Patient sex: F
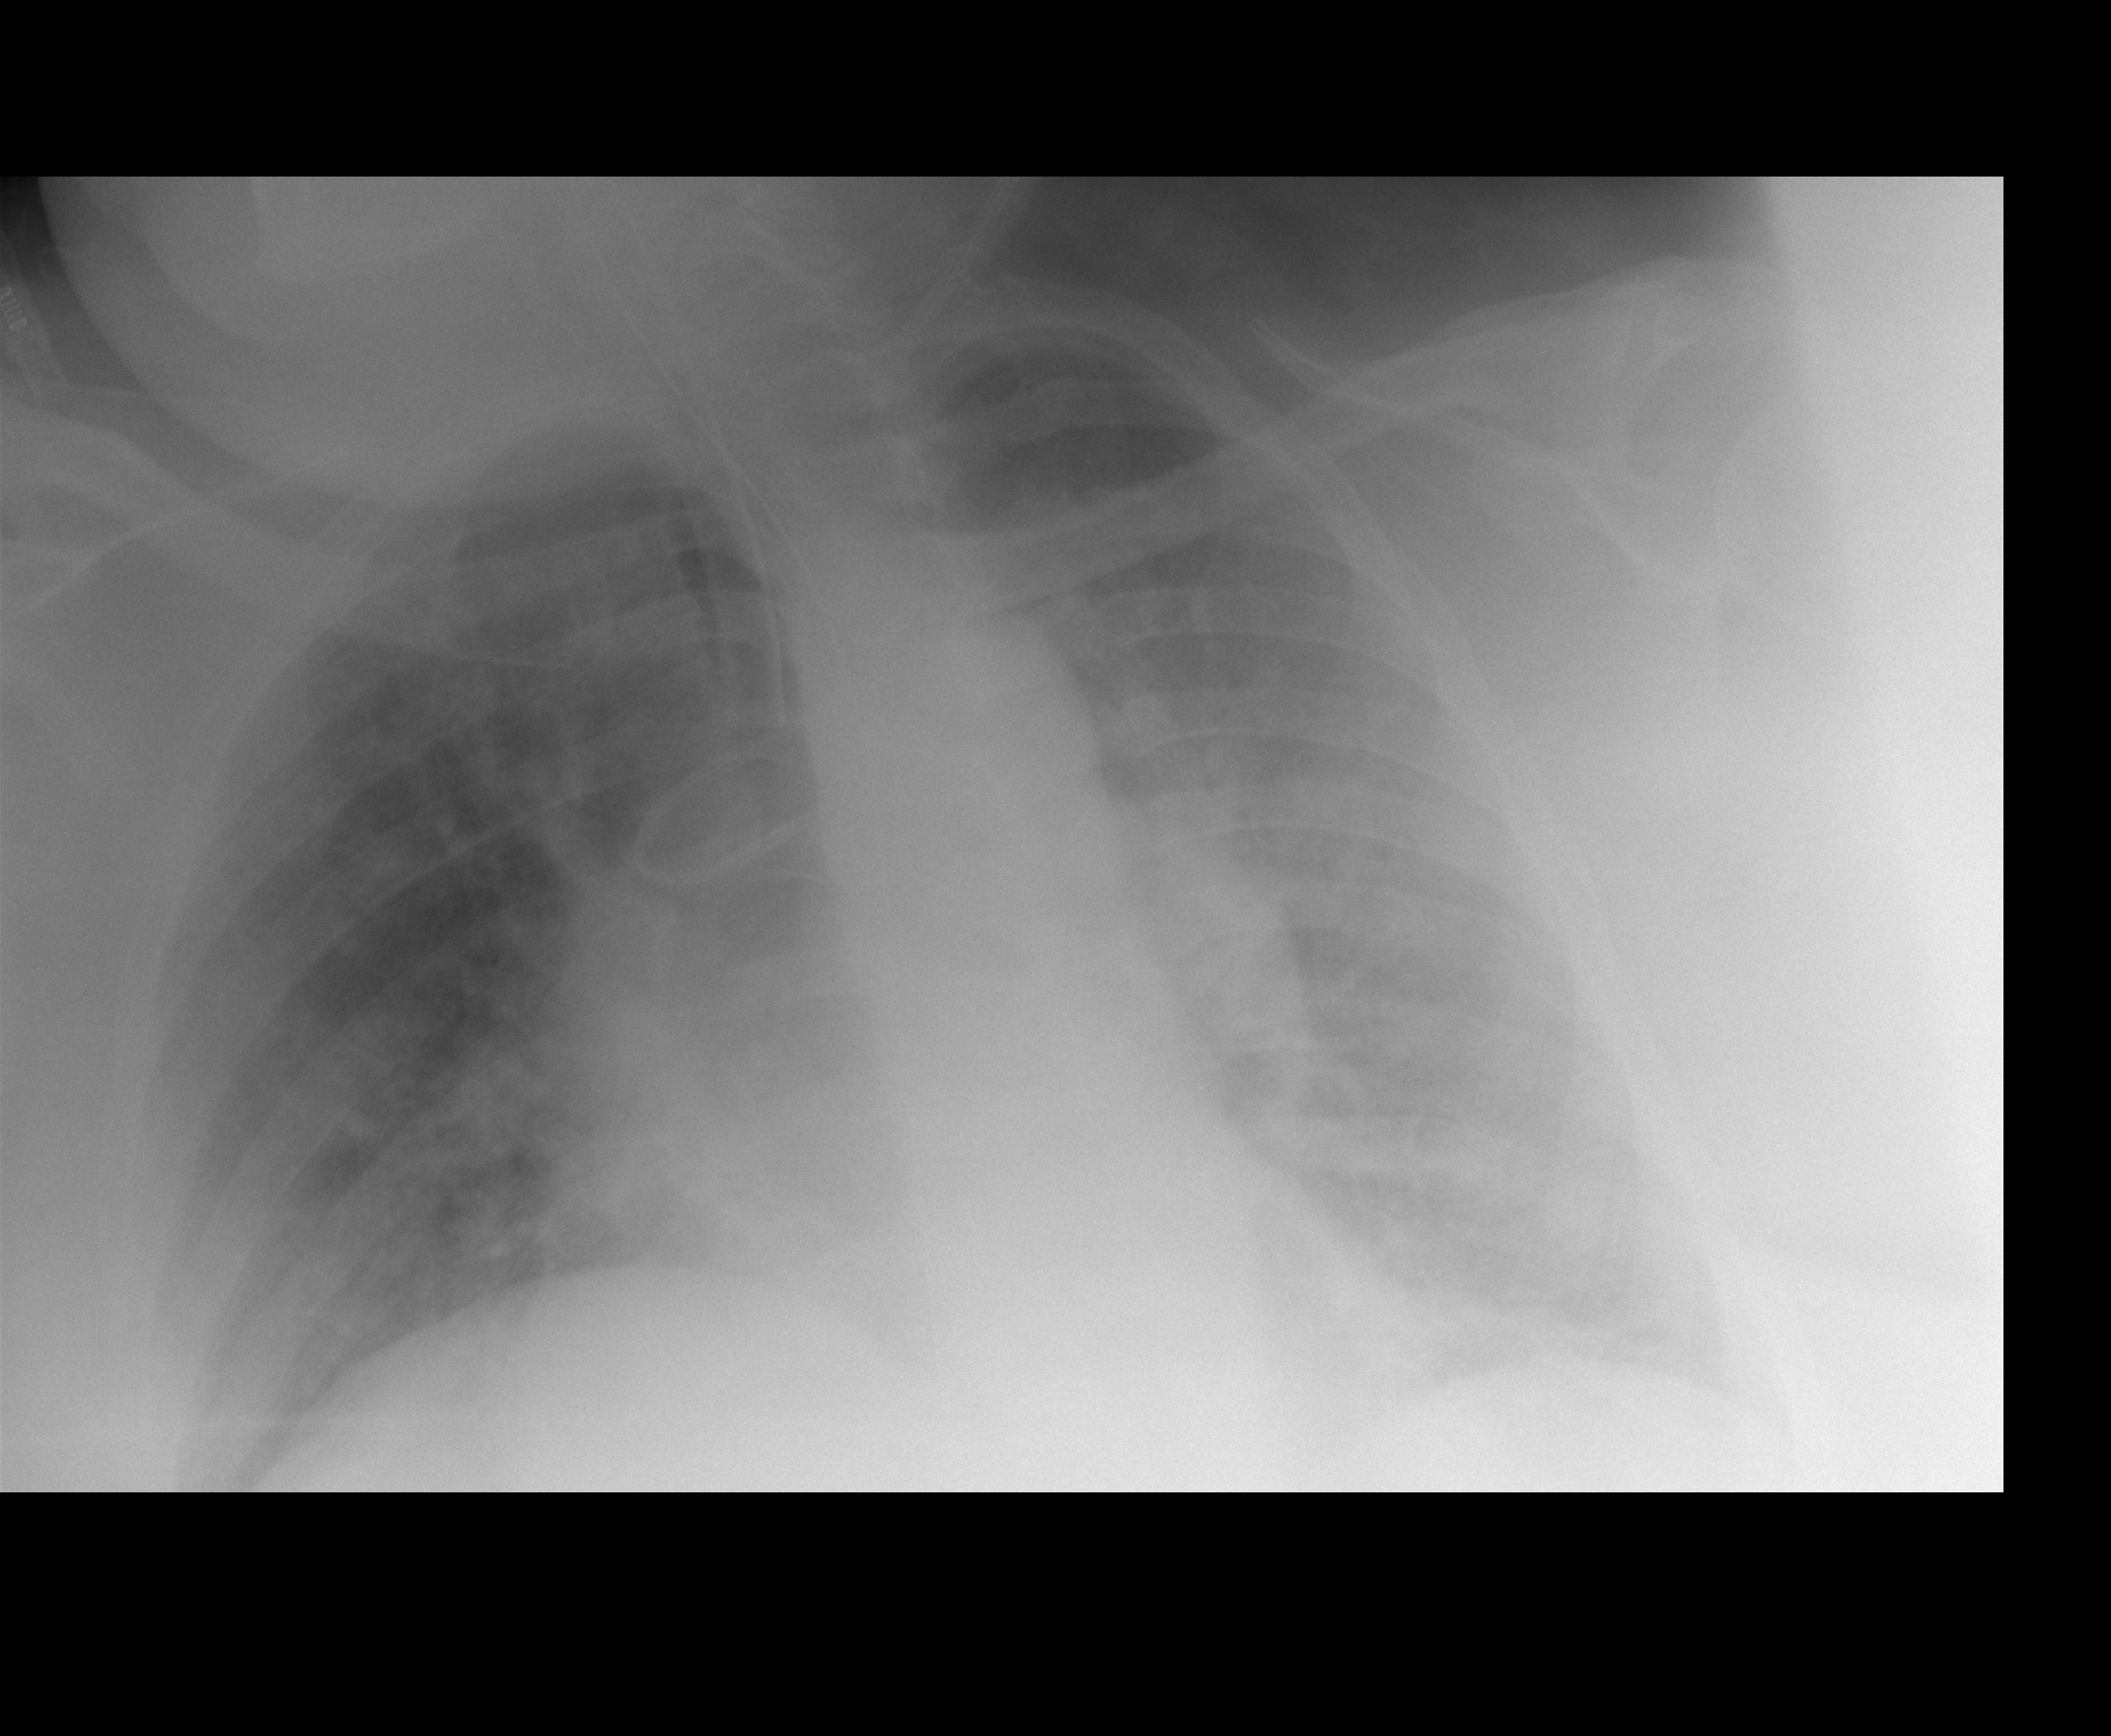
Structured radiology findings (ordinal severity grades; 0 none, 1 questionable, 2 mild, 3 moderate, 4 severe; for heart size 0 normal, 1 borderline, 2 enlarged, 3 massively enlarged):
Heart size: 1
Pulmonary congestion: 3
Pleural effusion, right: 1
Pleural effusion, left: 1
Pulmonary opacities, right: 3
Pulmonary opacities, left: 3
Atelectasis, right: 3
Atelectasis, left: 3